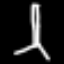
Label: The Eiffel Tower